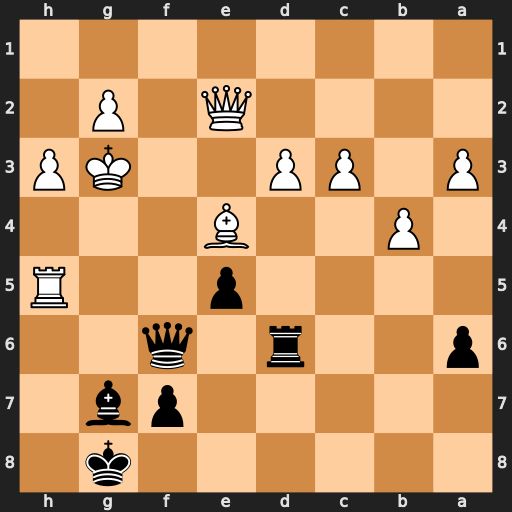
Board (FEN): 6k1/5pb1/p2r1q2/4p2R/1P2B3/P1PP2KP/4Q1P1/8
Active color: b
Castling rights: -
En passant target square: -
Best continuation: Qf4#